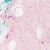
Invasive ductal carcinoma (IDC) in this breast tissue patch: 0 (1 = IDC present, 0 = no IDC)